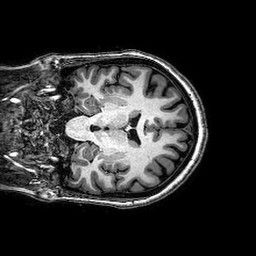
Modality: T1w
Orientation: coronal
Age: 26
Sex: female
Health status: healthy
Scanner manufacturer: philips
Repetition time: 0.008227 s
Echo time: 0.00377 s